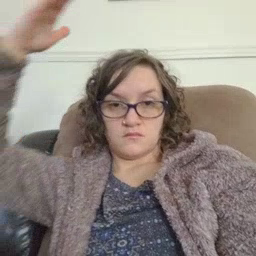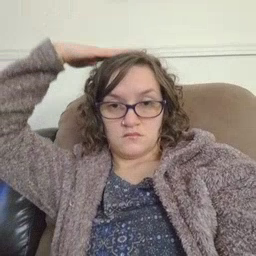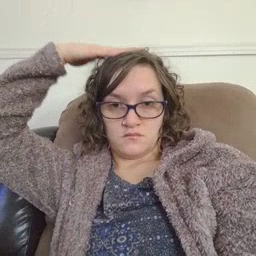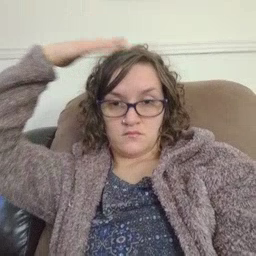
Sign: hat